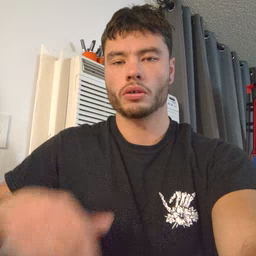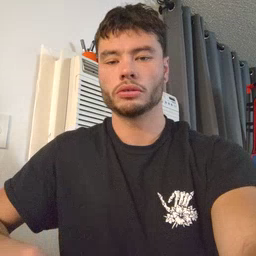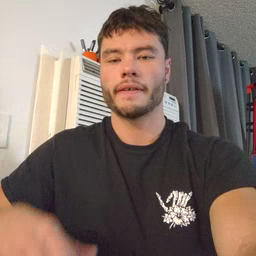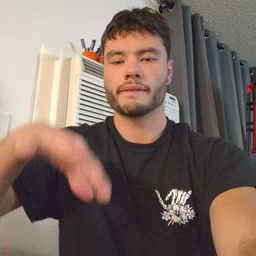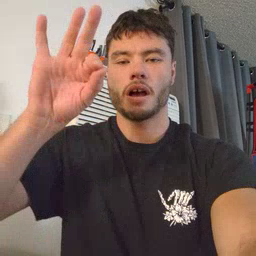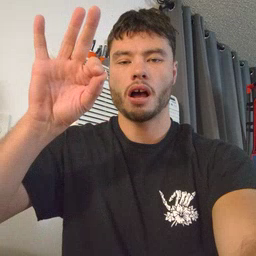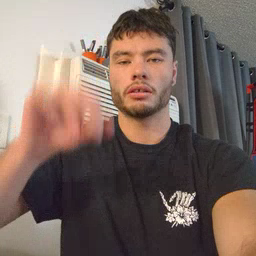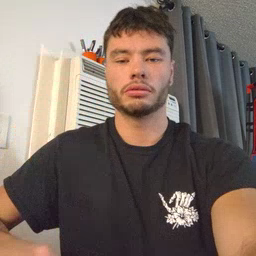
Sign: find